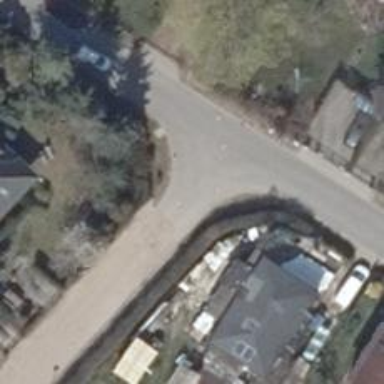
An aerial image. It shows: Asphalt road in living street.